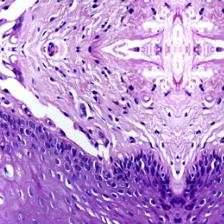
Diagnosis: Normal